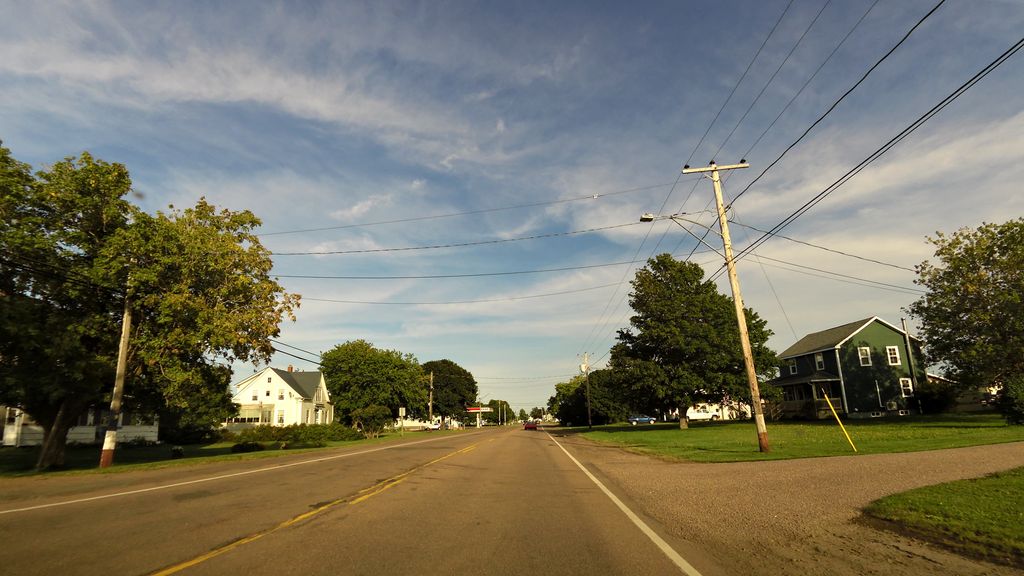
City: charlottetown